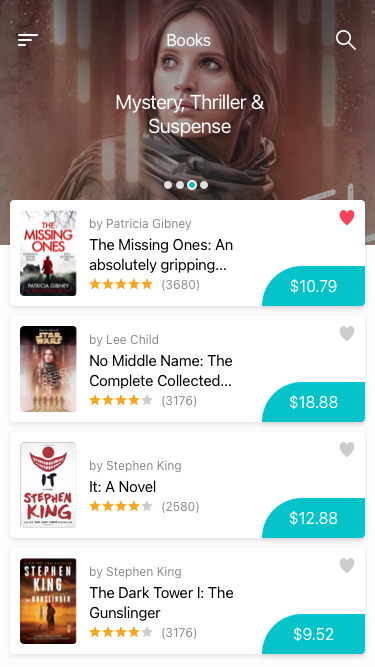
Text in this UI design:
Mystery, Thriller & Suspense

Books
The Missing Ones: An absolutely gripping…
by Patricia Gibney
$10.79
(3680)
No Middle Name: The Complete Collected… Jack Reacher Short Stories
by Lee Child
$18.88
(3176)
It: A Novel
by Stephen King
$12.88
(2580)
The Dark Tower I: The Gunslinger
by Stephen King
$9.52
(3176)